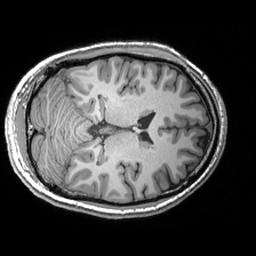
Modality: T1w
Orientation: axial
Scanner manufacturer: siemens
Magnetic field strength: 3 T
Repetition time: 2.53 s
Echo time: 0.00299 s